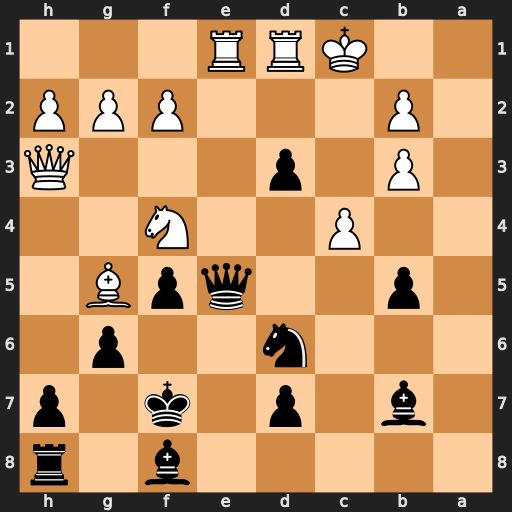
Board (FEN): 5b1r/1b1p1k1p/3n2p1/1p2qpB1/2P2N2/1P1p3Q/1P3PPP/2KRR3
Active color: b
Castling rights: -
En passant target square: -
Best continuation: d2+ Rxd2 Qxe1+